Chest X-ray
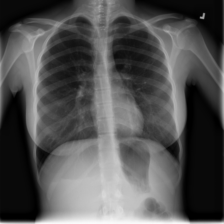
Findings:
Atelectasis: negative
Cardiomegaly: negative
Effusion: negative
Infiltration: negative
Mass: negative
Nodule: negative
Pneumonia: negative
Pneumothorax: negative
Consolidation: negative
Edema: negative
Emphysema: negative
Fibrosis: negative
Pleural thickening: negative
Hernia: negative